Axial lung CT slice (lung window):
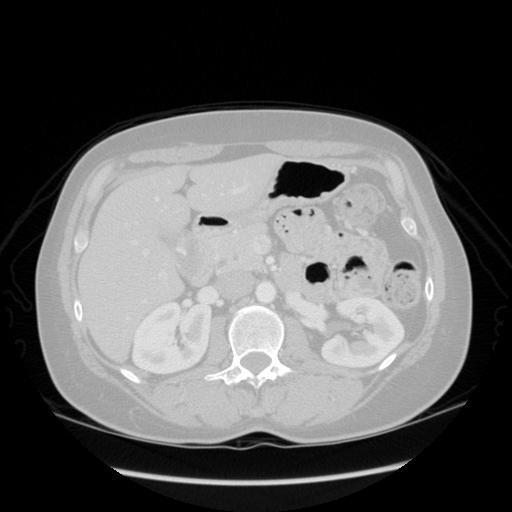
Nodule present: no